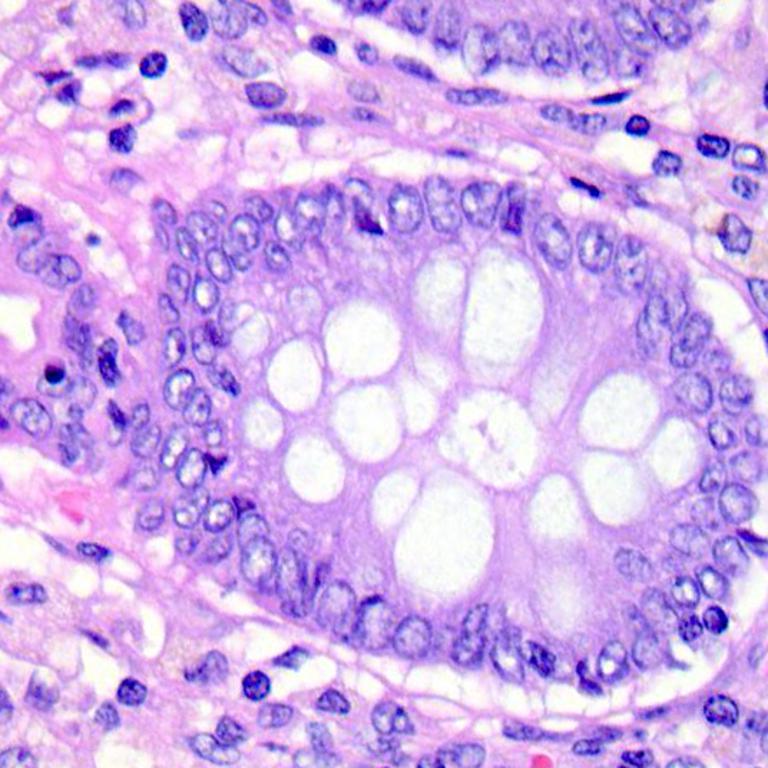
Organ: colon
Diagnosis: benign